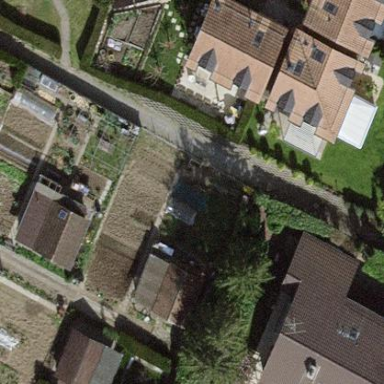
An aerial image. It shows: Garden enclosed by fence.